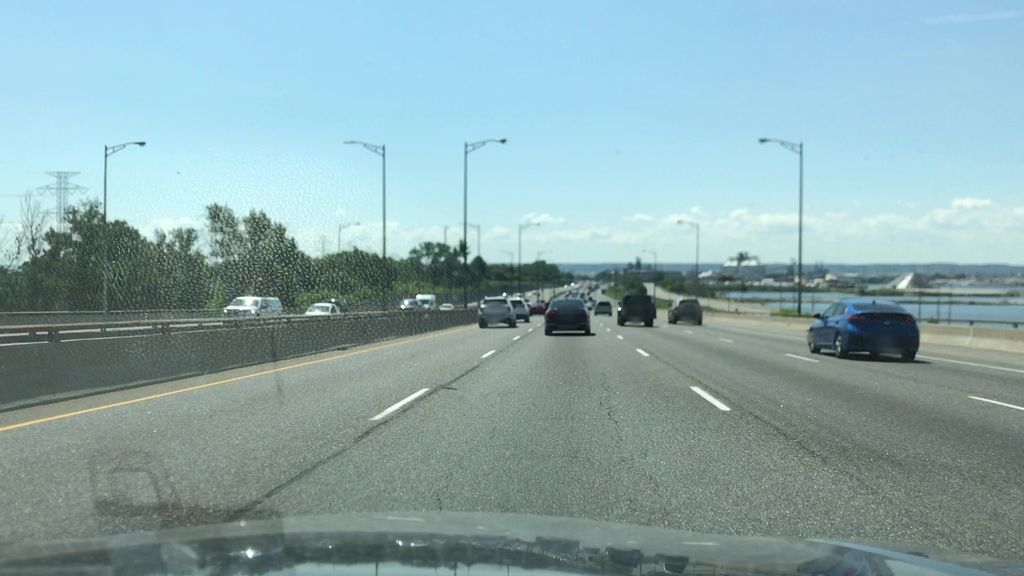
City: hamilton